Field crop: maize
Growth stage: 2
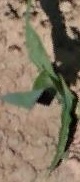
Species: maize